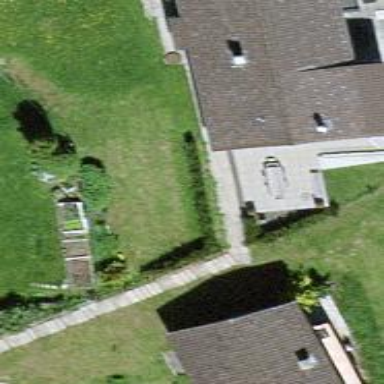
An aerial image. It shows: Detached building with gabled roof.